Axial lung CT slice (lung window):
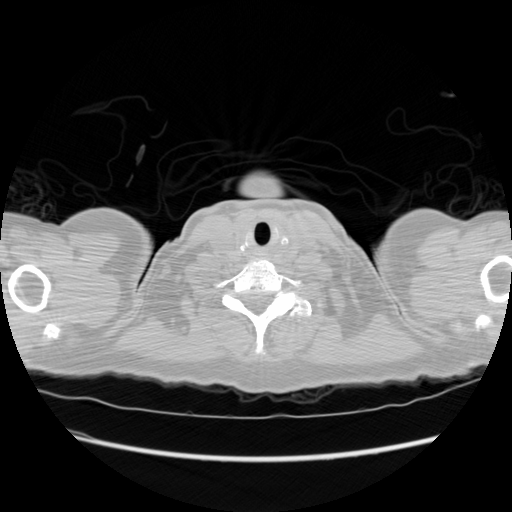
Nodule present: no